高一 · 立体几何学
已知长方体 $A B C D-A_{1} B_{1} C_{1} D_{1}$, 在平面 $A A_{1} B_{1} B$ 上任取点 $M$, 作 $M E \perp A B$ 于点 $E$,则
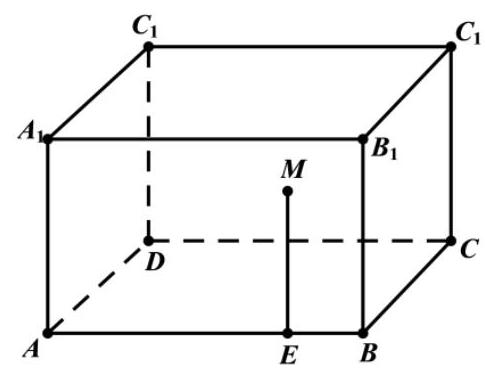
$M E \perp$ 平面 $A B C D$

B. $M E \subset$ 平面 $A B C D$

C. $M E / /$ 平面 $A B C D$

D. 以上都有可能
答案: A
解析: 【分析】

根据平面 $A A_{1} B_{1} B \perp$ 平面 $A B C D$ 可得 $M E \perp$ 平面 $A B C D$.

【详解】

$\because M E \subset$ 平面 $A A_{1} B_{1} B$, 平面 $A A_{1} B_{1} B \cap$ 平面 $A B C D=A B$, 且平面 $A A_{1} B_{1} B \perp$ 平面 $A B C D, M E \perp A B, \therefore M E \perp$ 平面 $A B C D$.

【点睛】

本题考查面面垂直的性质，属于基础题.